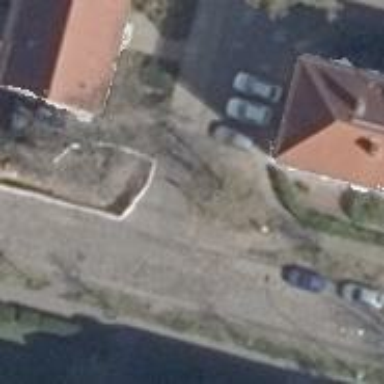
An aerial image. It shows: Living street.